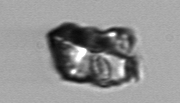
Label: Delphineis